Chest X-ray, AP view. Patient: 48 years old, sex M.
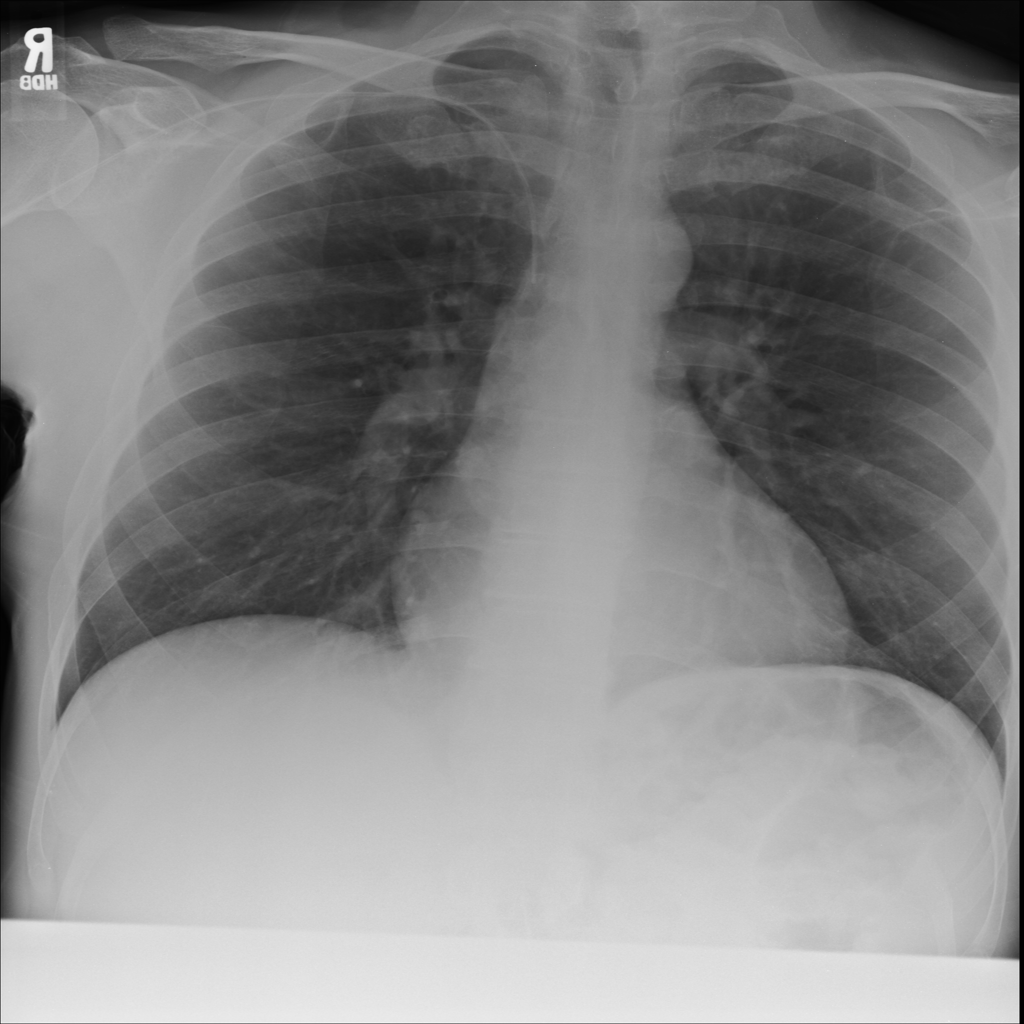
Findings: No Finding